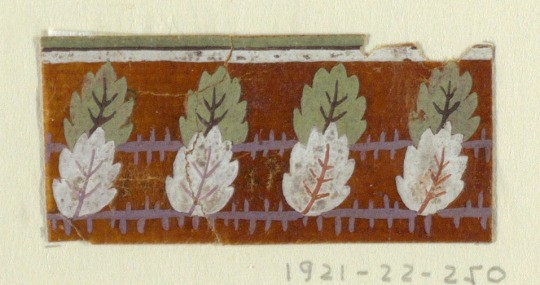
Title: Design for a Woven Border
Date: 1790–1800
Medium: Brush and green, brown, black, and white gouache on oiled paper
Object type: Drawing
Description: Pairs of green and white maple leaves repeat along t wo horizontal spiked st rips. A simple double stripe along top edge.